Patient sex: M
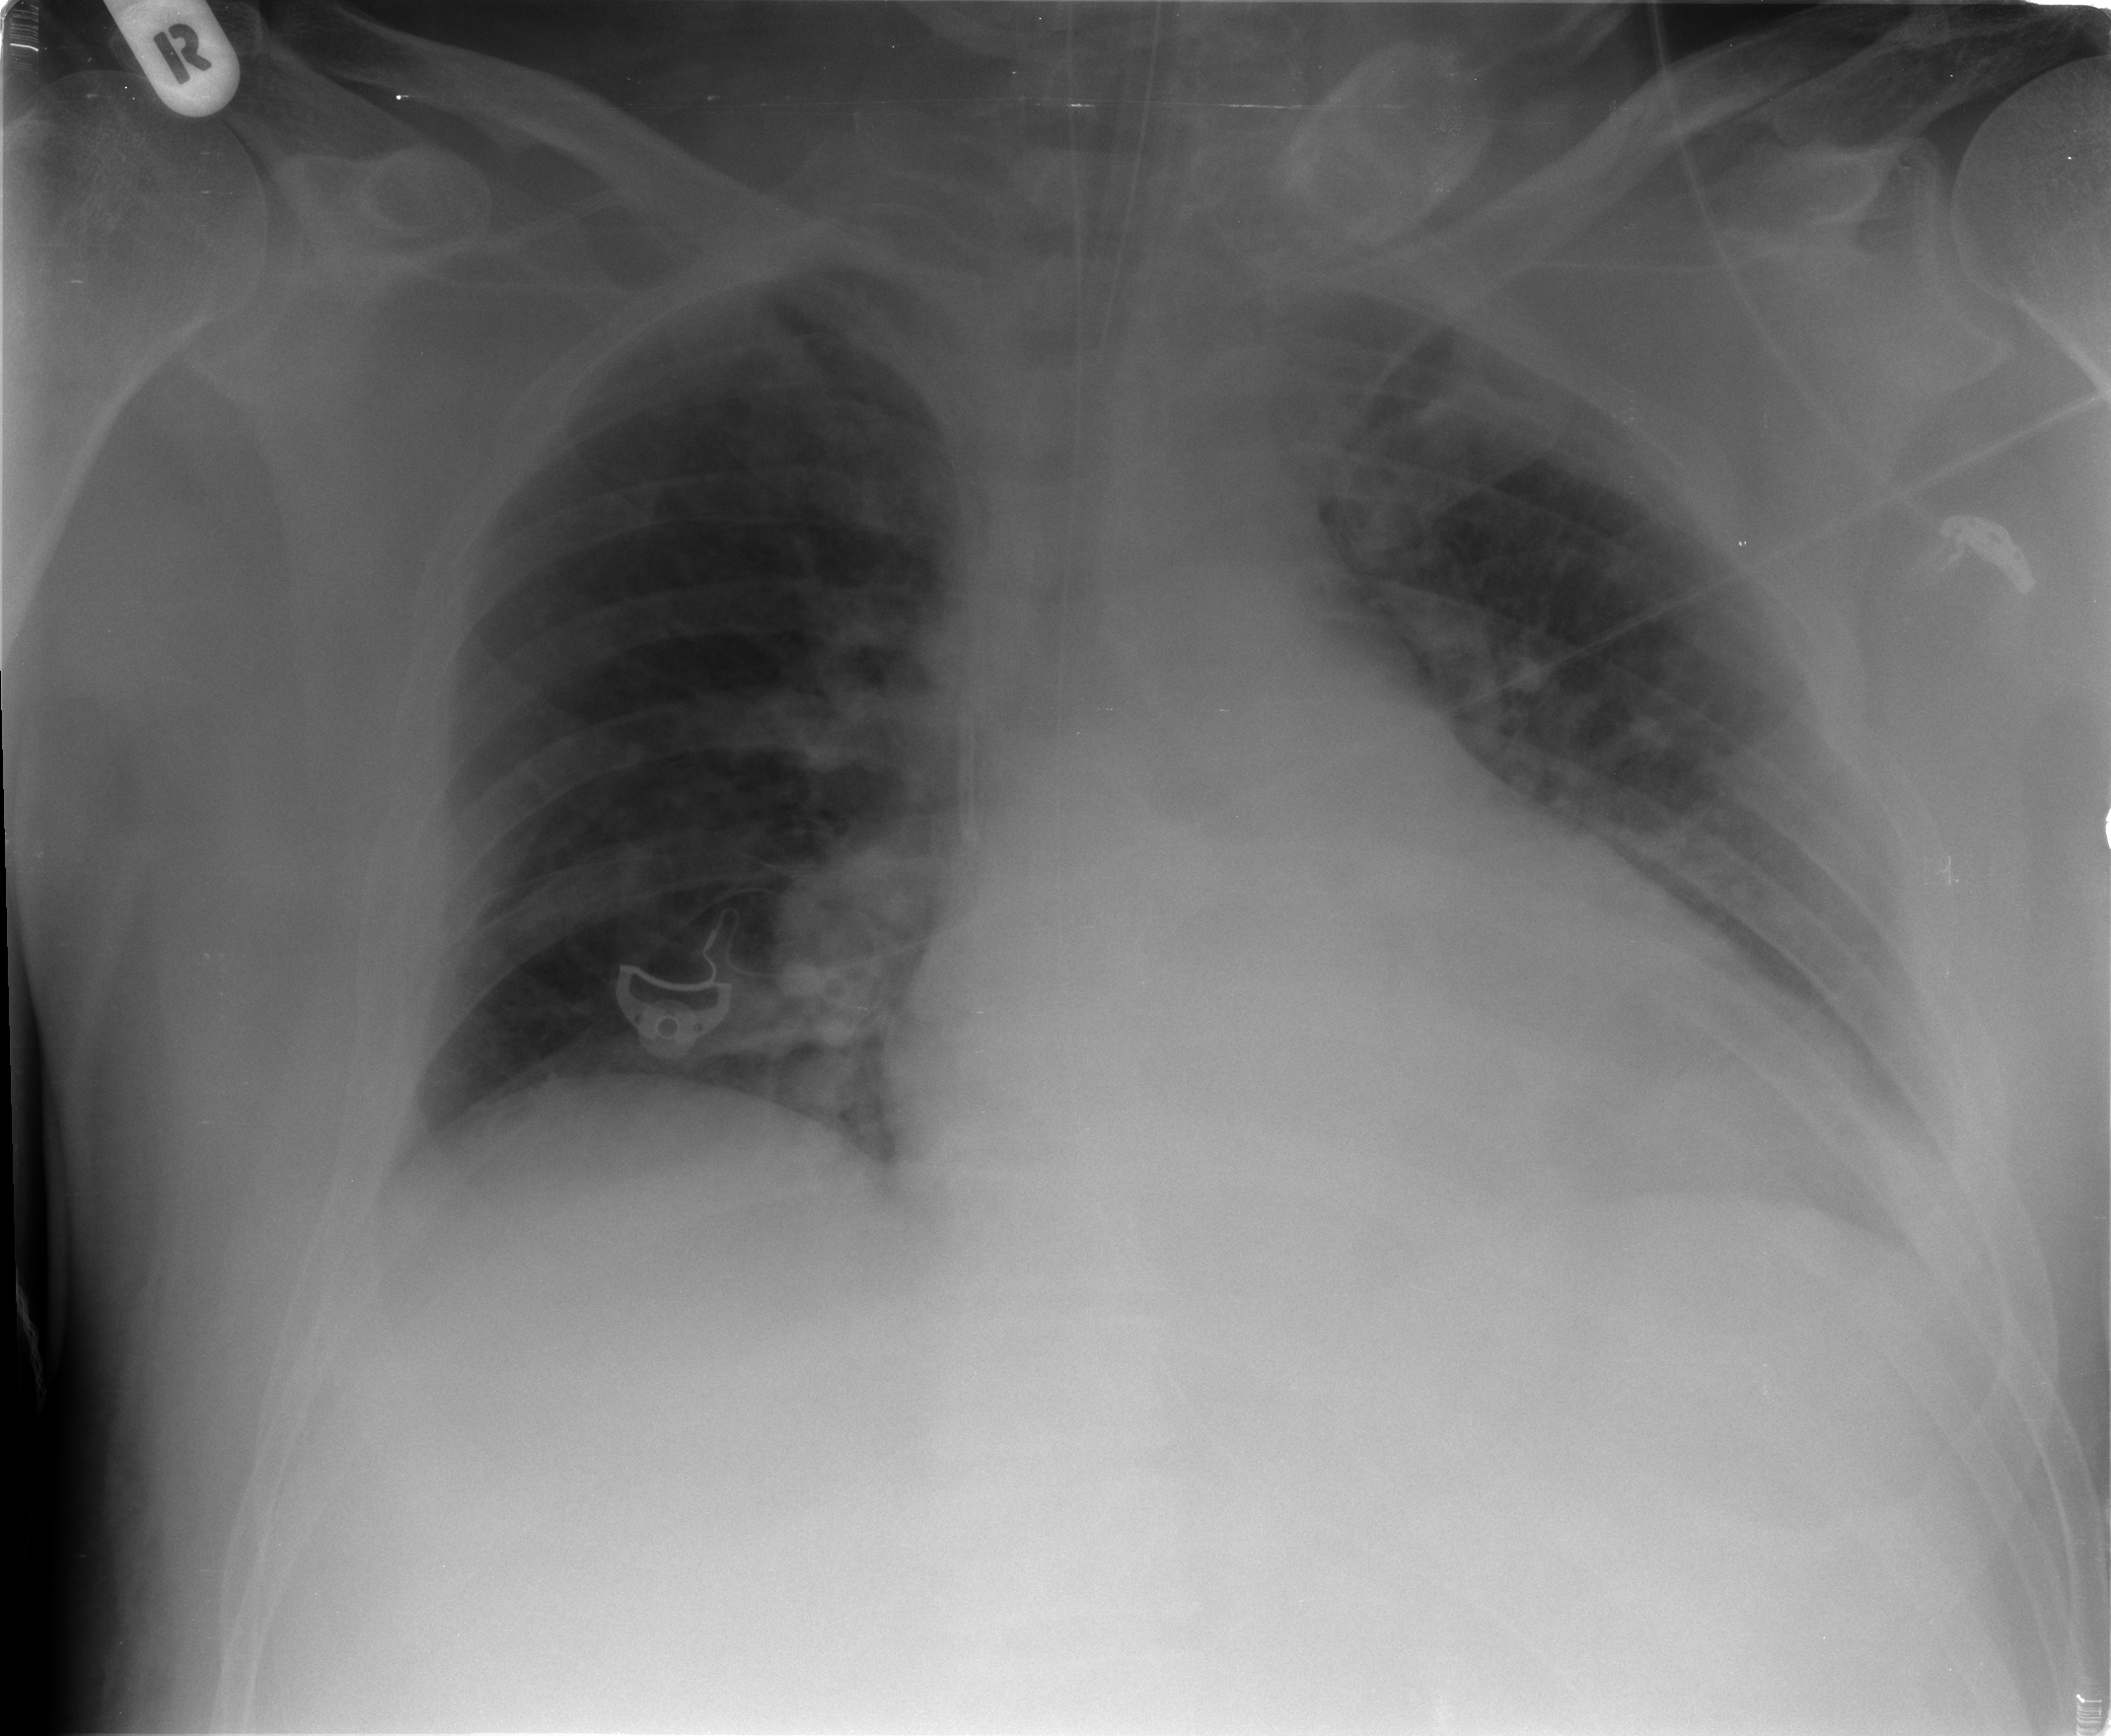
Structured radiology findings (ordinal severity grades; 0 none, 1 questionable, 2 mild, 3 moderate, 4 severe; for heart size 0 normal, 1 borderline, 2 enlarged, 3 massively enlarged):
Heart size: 2
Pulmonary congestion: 2
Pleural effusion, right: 0
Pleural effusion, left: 2
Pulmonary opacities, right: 0
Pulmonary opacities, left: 2
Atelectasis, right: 2
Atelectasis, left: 2